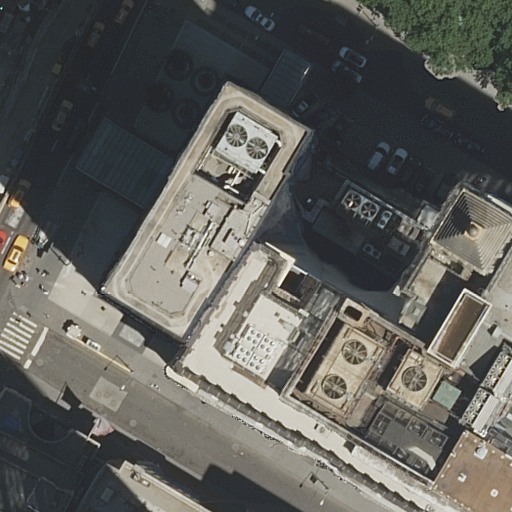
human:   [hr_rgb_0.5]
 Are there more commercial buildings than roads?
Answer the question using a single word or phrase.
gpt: no

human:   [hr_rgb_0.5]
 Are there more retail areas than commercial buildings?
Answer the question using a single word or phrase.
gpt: yes

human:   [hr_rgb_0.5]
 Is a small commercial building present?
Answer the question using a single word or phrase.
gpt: no

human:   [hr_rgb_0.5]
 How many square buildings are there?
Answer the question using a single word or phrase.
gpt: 0

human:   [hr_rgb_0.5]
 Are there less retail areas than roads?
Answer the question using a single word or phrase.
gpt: yes

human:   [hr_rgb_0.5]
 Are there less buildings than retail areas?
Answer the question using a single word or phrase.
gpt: no

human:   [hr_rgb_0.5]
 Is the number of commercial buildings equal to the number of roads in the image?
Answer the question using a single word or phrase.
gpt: no

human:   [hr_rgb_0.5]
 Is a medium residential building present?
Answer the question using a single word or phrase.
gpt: yes

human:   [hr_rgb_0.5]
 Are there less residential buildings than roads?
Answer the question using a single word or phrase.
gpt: no

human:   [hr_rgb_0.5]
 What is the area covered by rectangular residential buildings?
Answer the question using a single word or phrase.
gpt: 2319m2

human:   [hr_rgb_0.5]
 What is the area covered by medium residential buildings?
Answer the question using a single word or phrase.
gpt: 222m2

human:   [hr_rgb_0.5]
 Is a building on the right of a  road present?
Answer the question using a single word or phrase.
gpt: yes

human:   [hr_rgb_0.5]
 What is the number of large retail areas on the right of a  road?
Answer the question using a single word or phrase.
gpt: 0

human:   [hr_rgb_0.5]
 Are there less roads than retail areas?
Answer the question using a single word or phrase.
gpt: no

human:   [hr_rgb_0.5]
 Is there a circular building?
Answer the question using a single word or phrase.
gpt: no

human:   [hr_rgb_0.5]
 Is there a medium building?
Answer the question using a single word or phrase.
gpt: yes

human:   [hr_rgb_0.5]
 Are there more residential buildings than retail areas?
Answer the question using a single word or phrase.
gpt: yes

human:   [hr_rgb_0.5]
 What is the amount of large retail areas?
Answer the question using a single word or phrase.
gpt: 0

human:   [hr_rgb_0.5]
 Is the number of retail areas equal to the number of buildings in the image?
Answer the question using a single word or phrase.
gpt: no

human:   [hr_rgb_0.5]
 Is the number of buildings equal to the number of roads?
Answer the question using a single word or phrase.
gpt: no

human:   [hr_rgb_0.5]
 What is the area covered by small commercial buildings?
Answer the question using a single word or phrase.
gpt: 0m2

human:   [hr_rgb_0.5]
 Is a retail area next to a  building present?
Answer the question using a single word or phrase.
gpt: yes

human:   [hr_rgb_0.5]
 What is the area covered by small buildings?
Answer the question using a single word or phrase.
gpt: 152m2

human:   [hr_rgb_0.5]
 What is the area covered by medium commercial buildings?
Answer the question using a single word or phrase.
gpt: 0m2

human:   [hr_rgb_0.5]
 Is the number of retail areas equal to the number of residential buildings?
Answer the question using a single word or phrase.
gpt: no

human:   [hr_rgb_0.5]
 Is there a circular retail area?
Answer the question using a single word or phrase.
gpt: no

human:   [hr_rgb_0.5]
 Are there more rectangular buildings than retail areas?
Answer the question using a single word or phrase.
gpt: yes

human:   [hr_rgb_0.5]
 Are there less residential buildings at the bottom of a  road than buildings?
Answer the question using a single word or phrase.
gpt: yes

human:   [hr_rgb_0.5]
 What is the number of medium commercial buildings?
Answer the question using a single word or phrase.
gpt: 0

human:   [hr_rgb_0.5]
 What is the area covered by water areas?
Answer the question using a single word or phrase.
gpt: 0m2

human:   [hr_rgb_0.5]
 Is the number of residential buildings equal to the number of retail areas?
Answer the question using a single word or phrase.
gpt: no

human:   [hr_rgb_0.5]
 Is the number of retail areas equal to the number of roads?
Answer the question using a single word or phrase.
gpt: no

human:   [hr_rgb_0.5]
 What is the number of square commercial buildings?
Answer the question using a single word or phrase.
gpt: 0

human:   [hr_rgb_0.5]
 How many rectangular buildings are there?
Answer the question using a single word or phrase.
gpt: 3

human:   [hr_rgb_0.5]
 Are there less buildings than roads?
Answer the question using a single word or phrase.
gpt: no

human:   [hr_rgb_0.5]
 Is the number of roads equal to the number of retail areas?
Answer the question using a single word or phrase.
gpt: no